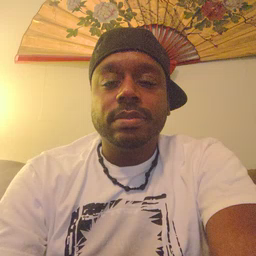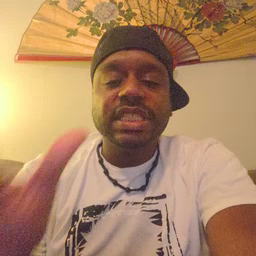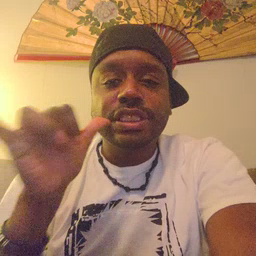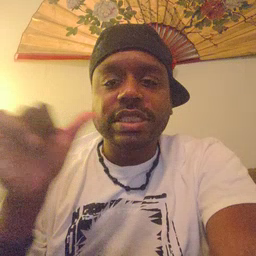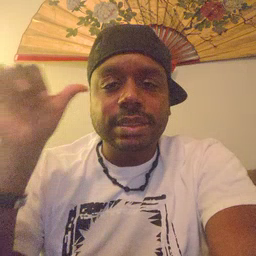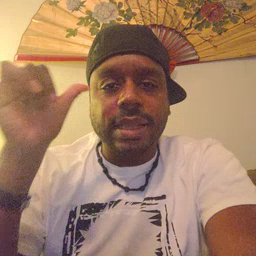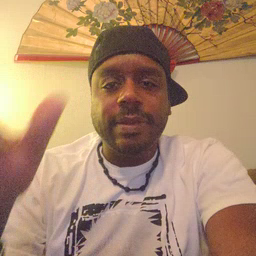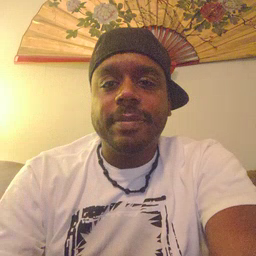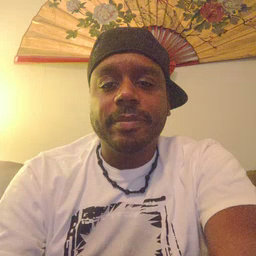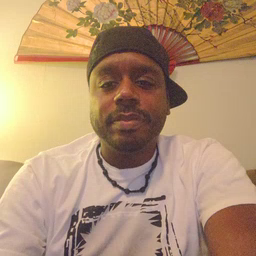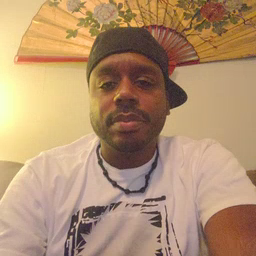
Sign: yesterday